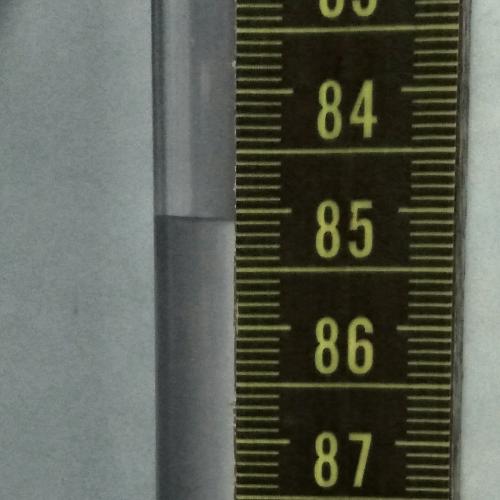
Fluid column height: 85.1 cm